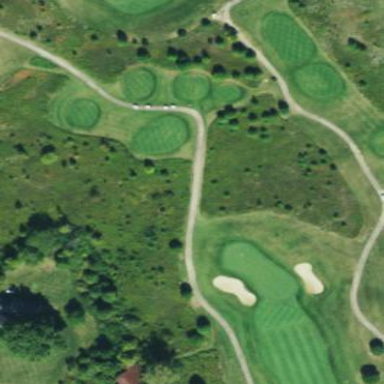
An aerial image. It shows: Rough grassy area used for golf.